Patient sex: M
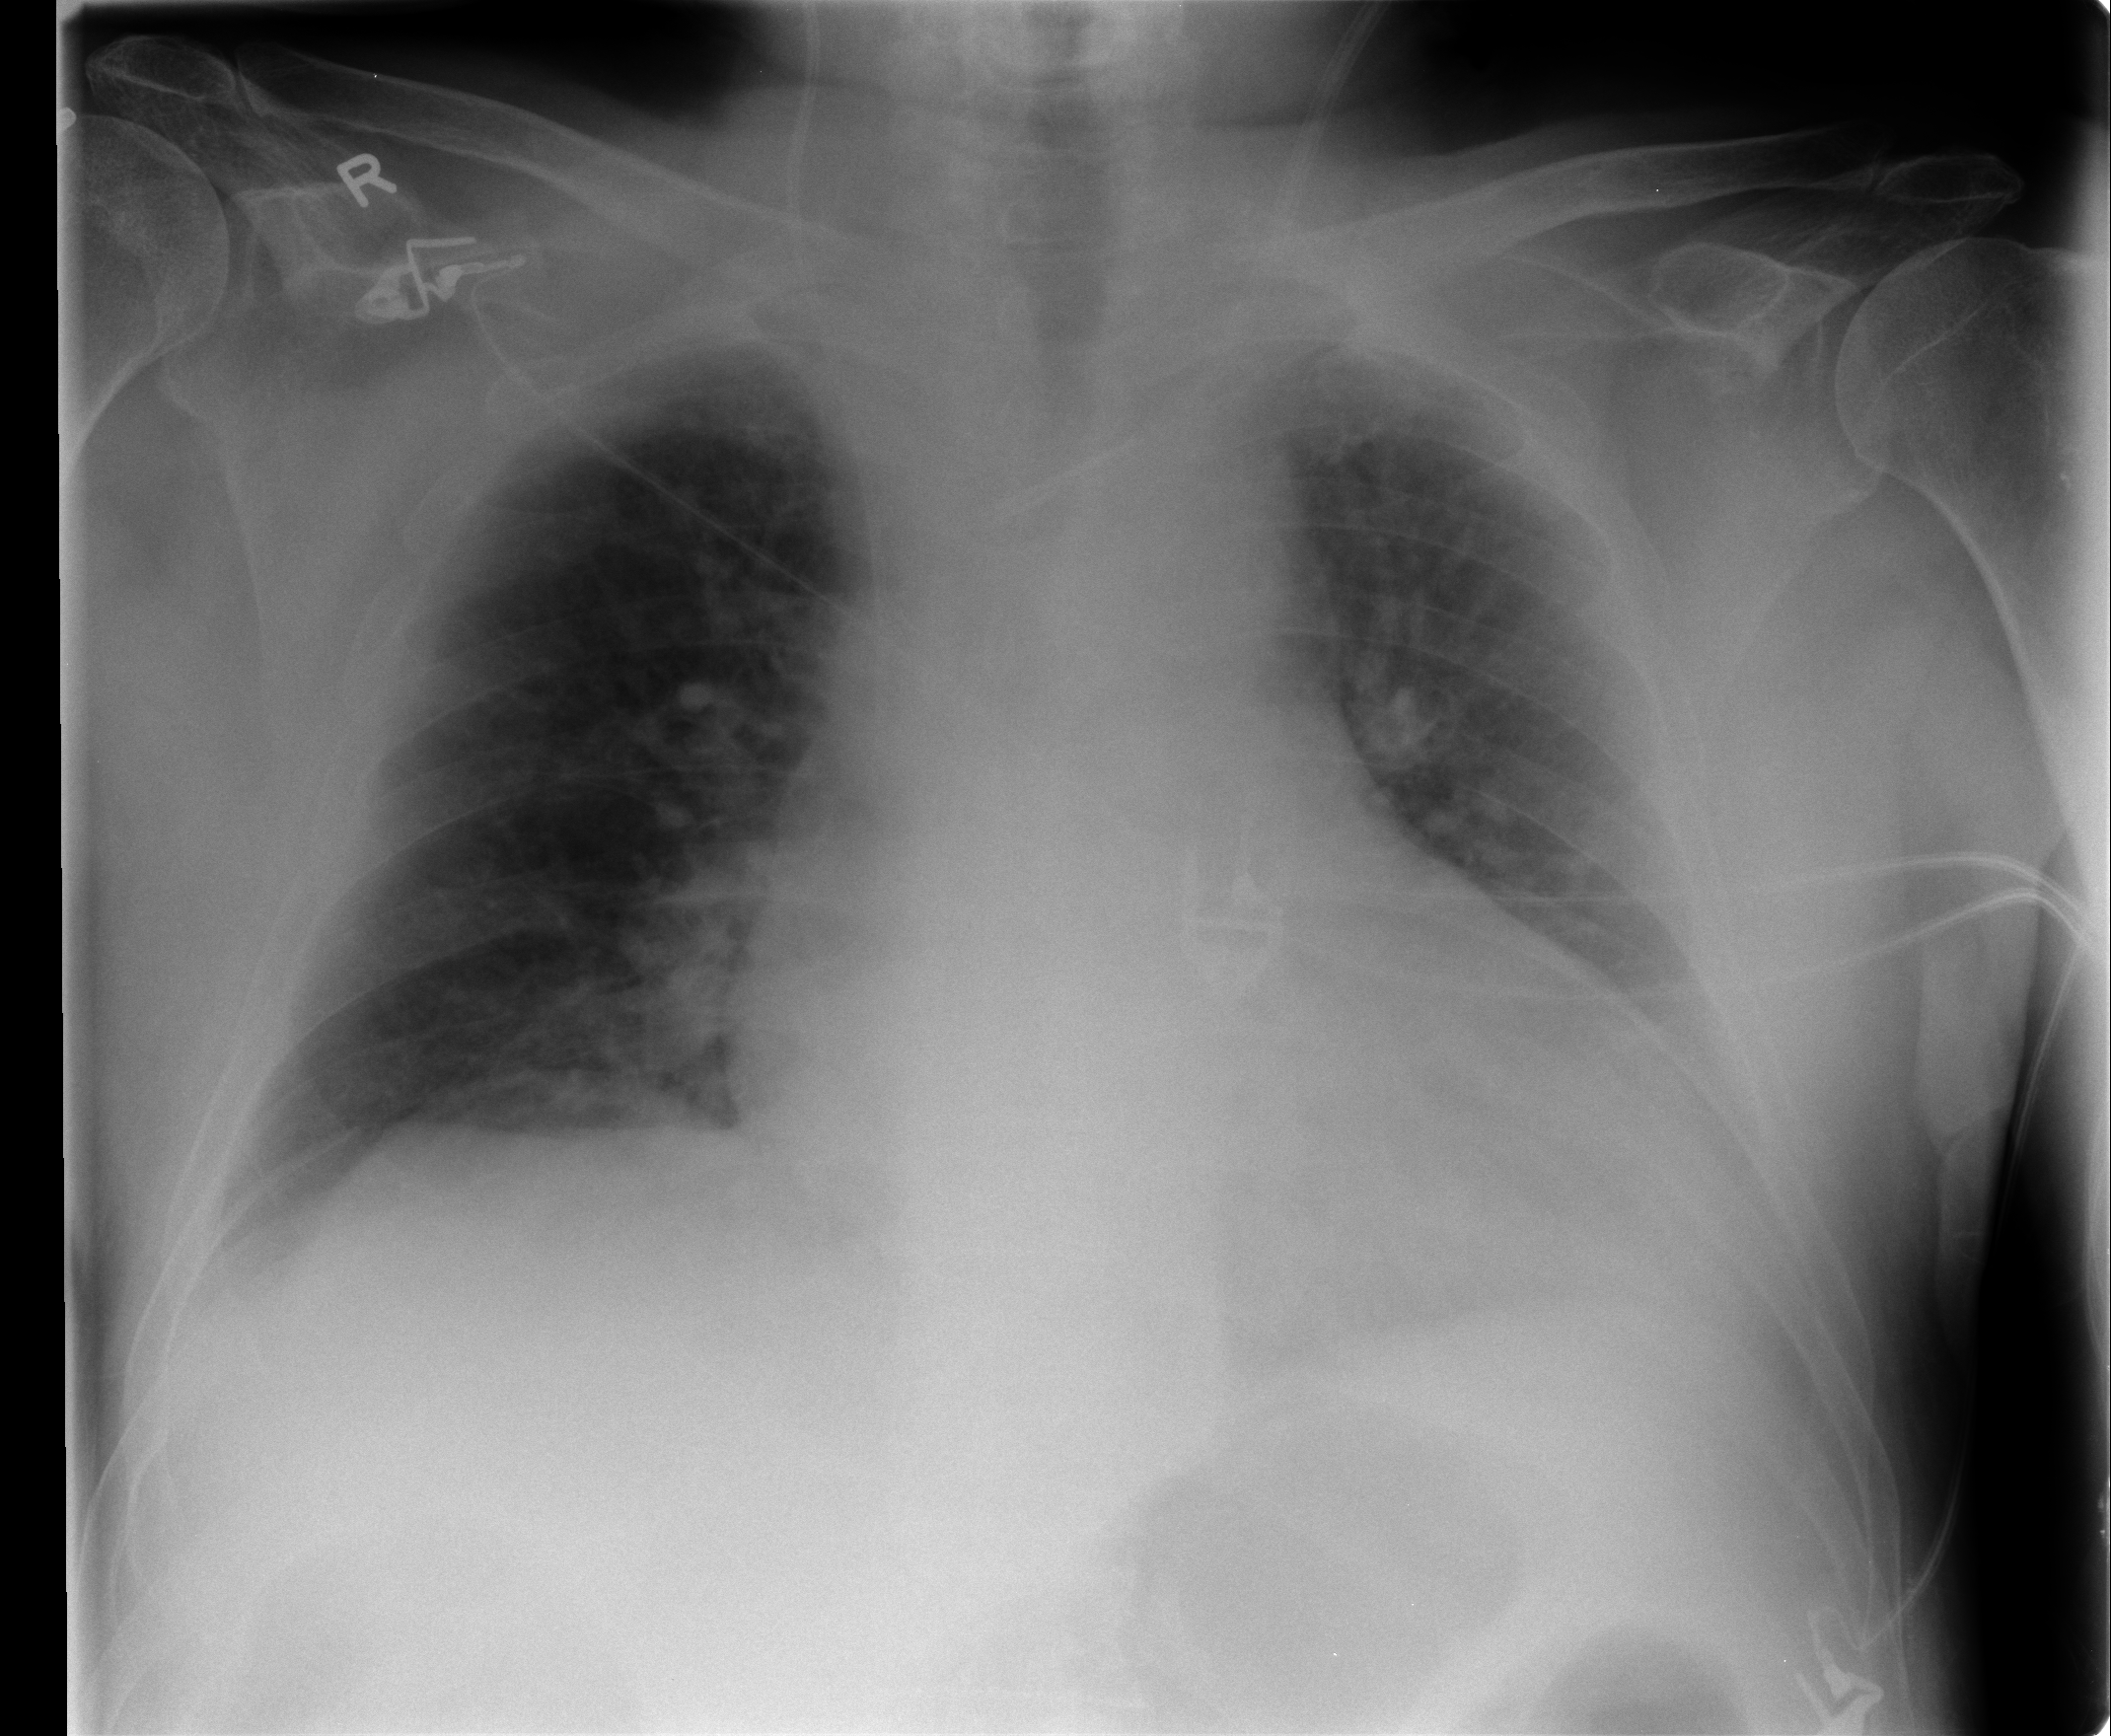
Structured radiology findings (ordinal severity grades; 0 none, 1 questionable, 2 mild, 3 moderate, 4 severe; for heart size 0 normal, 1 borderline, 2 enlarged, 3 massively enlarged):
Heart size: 2
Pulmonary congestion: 2
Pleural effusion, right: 0
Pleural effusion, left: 0
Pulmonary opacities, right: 1
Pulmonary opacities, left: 0
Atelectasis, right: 2
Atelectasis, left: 2